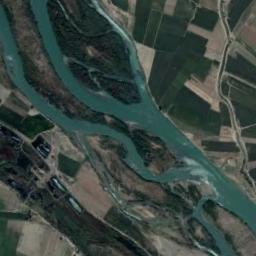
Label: river